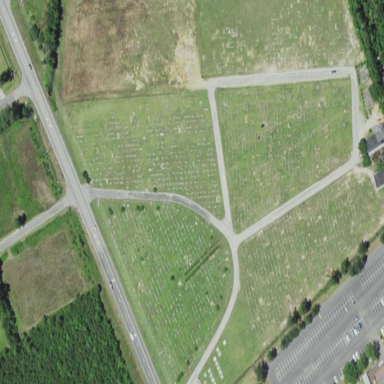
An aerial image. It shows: Cemetery.